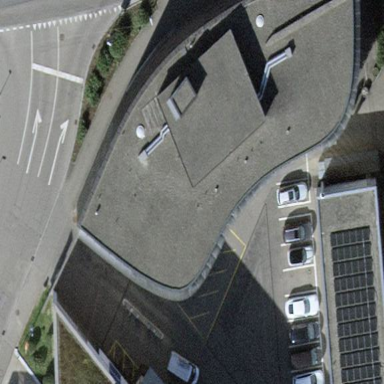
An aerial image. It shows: Flat-roofed commercial building with fitness center on the premises.